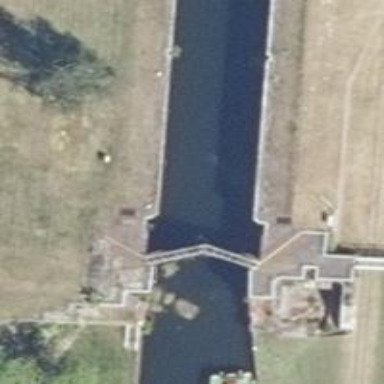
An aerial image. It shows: Lock gate along waterway.